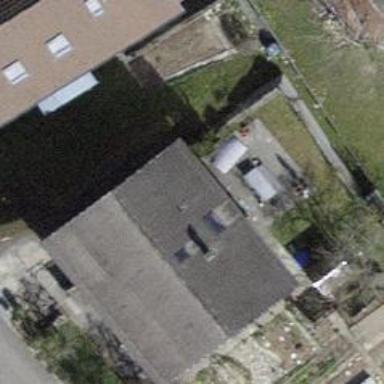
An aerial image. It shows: Detached building with tile roof.